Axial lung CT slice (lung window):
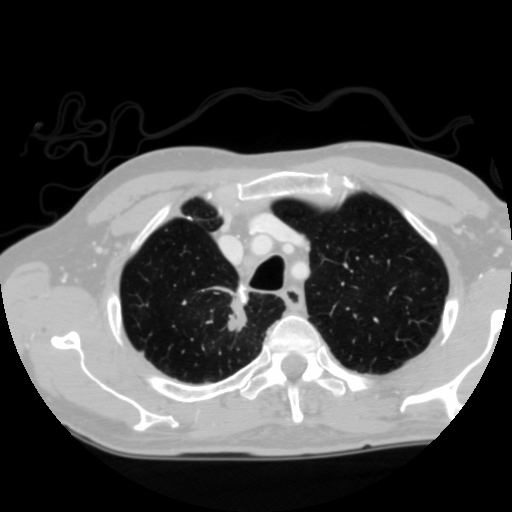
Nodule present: no